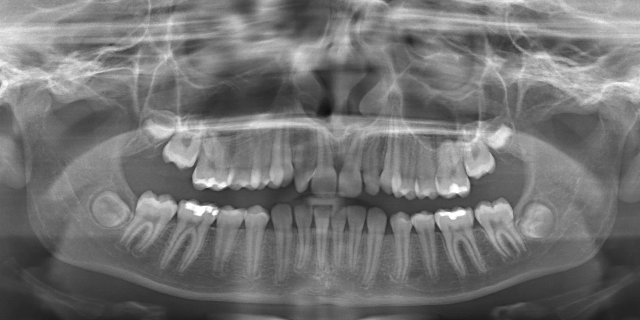
adult